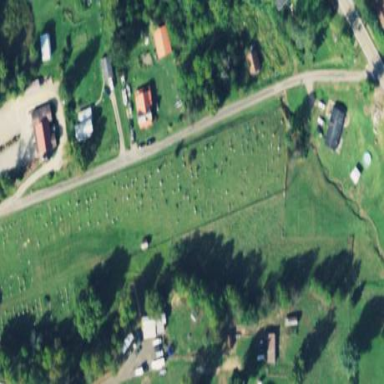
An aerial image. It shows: Grave yard.